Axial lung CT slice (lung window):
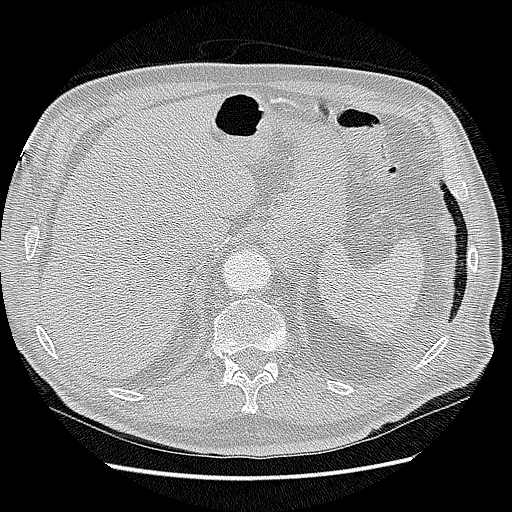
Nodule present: no